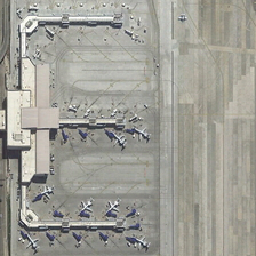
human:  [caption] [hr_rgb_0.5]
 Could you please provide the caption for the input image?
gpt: many of the planes were docked on the wide .

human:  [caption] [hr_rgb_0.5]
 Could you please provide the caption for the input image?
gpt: a white big plane are on the runway .

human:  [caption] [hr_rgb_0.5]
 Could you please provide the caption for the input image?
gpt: Dozens of planes stopped at E-airport.

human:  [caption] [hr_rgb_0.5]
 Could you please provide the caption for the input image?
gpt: Dozens of planes were parked at E-airport.

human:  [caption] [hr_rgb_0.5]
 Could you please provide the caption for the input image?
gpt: Dozens of planes stopped at E-shaped airport.